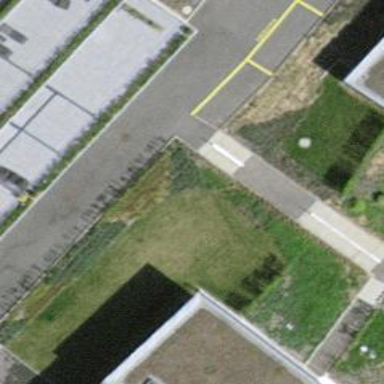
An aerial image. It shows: Set of steps on the road.